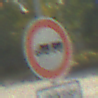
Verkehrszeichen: VerbotLastkraftwagenMitAnhaenger
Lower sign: ZeitangabenMitBeschraenkungAufWochentage7
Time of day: MorningAfternoon
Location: Outdoor (RoadRail)
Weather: PartlyCloudy
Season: NotSpecified
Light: Natural